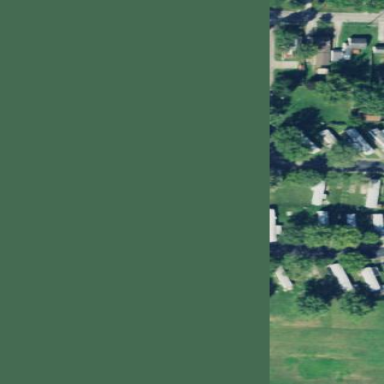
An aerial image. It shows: Residential area in hamlet with trailer park amenity.